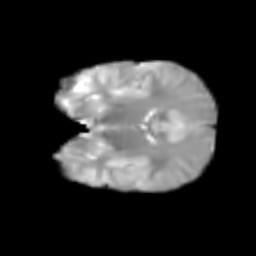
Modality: T2w
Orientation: coronal
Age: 7
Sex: male
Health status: healthy